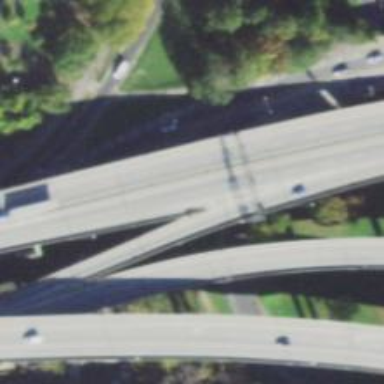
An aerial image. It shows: Asphalt motorway link.